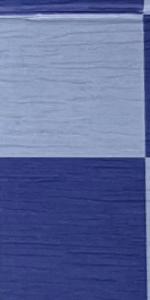
Label: Empty